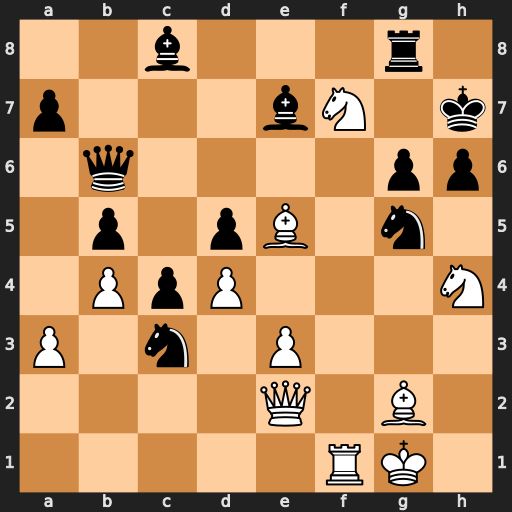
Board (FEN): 2b3r1/p3bN1k/1q4pp/1p1pB1n1/1PpP3N/P1n1P3/4Q1B1/5RK1
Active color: w
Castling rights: -
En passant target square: -
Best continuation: Nxg5+ hxg5 Rf7+